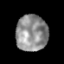
Tissue: lung
Cell type: Epithelial cells
Senescence score: 0.2147
Nuclear area (px): 1127
Mean DAPI intensity: 143.303